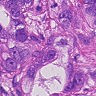
Metastatic tissue present: yes